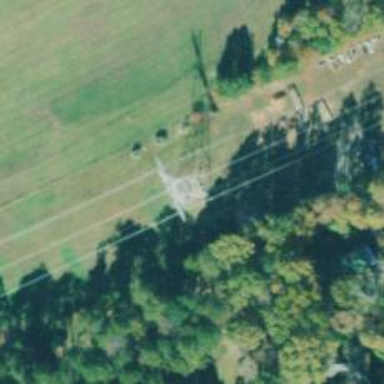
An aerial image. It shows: Lattice structure tower.